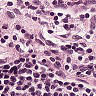
Metastatic tissue present: no